Field crop: tomato
Growth stage: 1
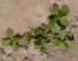
Species: portulaca